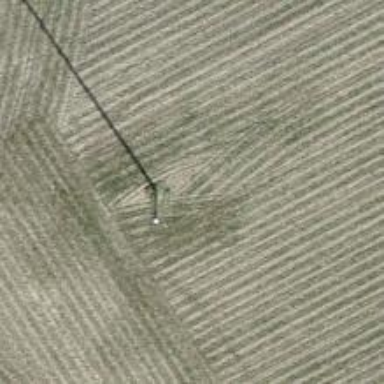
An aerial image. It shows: Power pole.